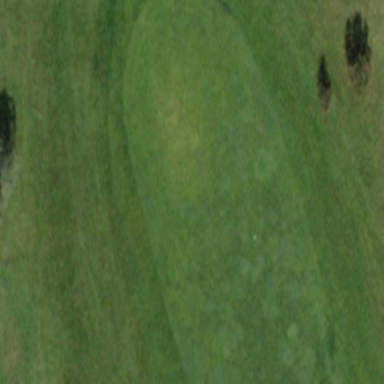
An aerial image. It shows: Scenic golf fairway.